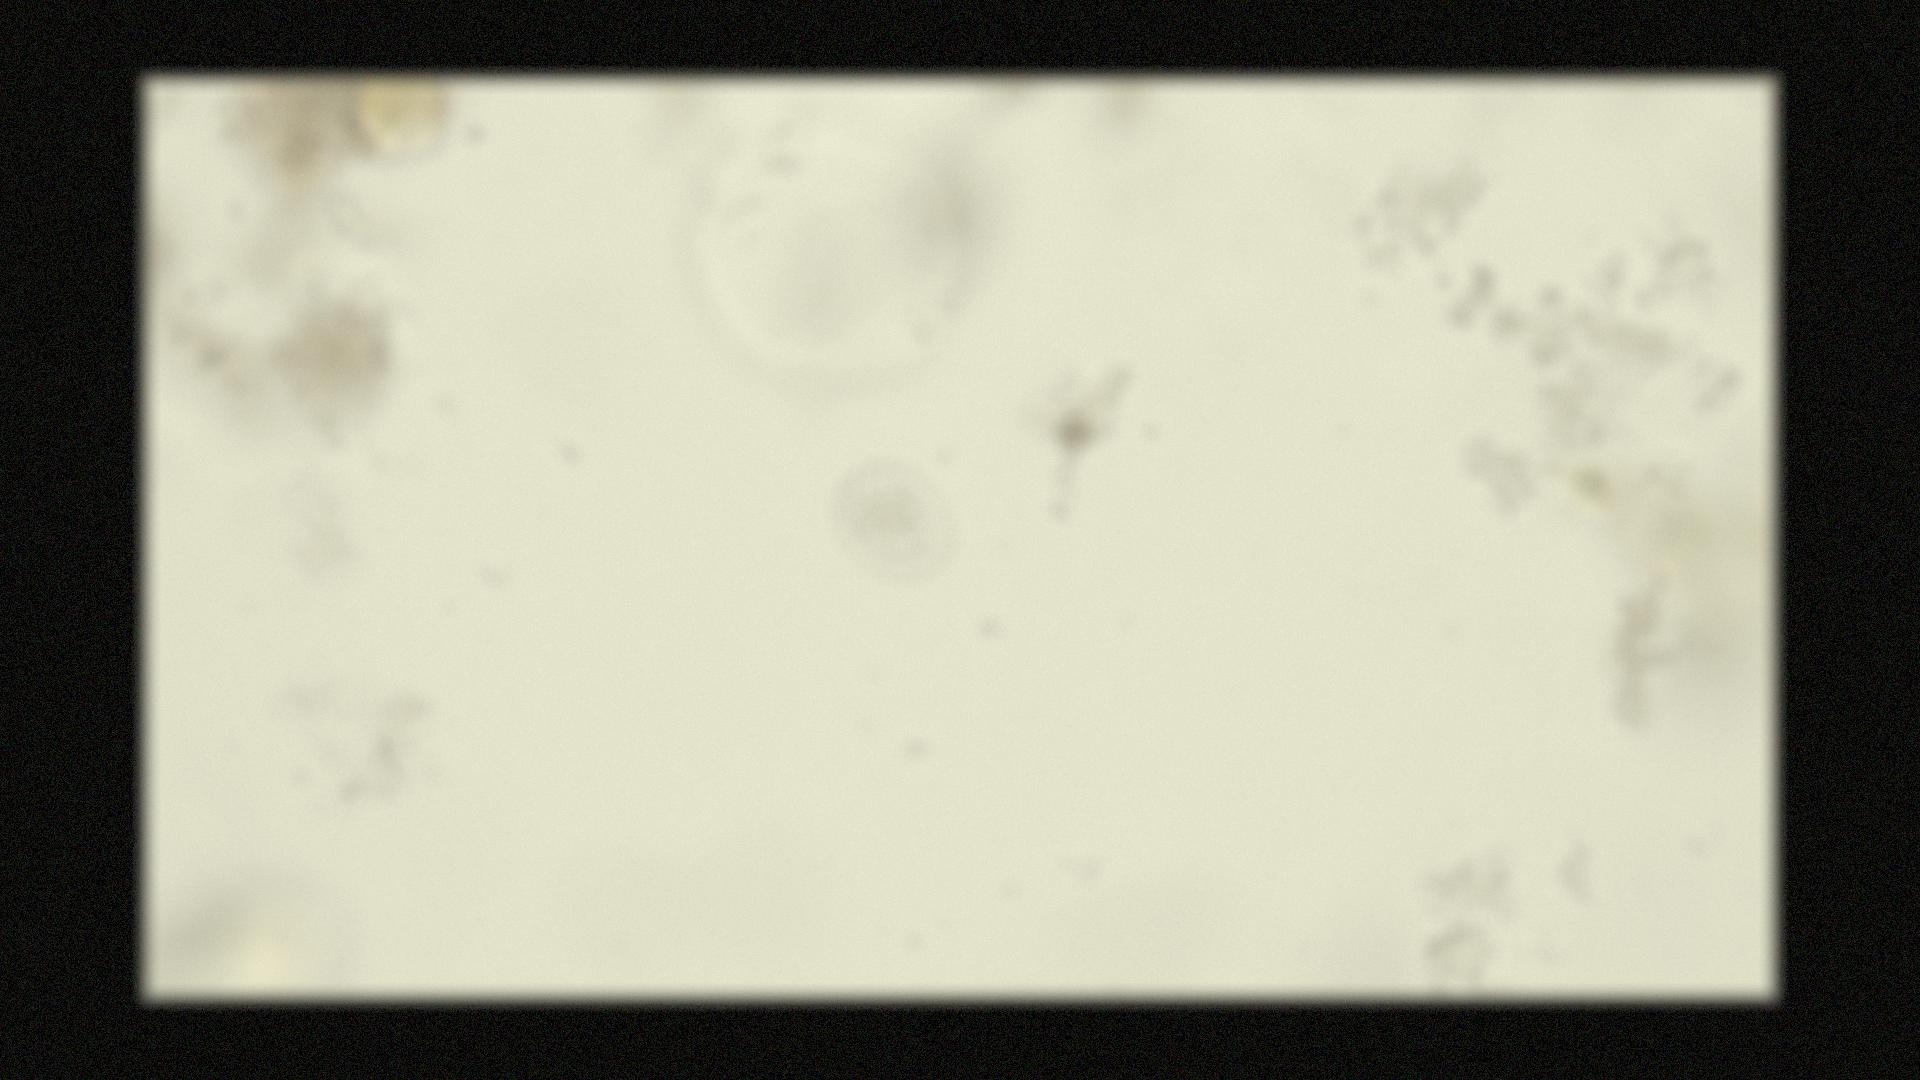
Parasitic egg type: Hymenolepis nana